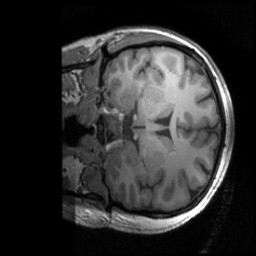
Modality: T1w
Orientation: coronal
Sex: female